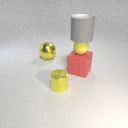
large red rubber cube below small yellow rubber sphere